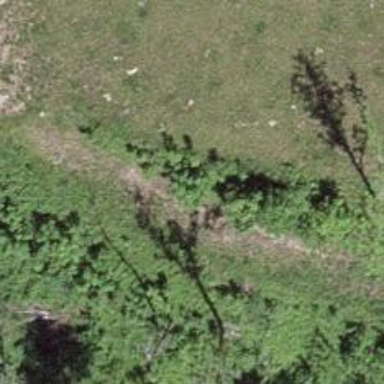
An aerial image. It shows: Unpaved track with grade4 tracktype.